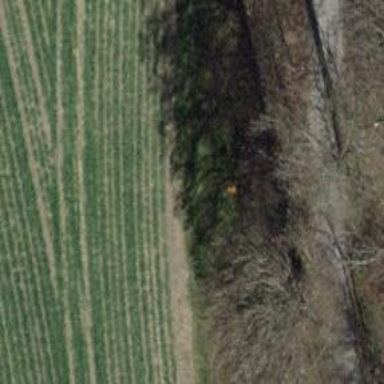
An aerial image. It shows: Aerial marker.